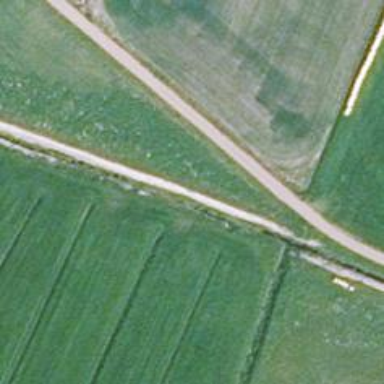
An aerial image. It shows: Path.